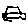
Label: car